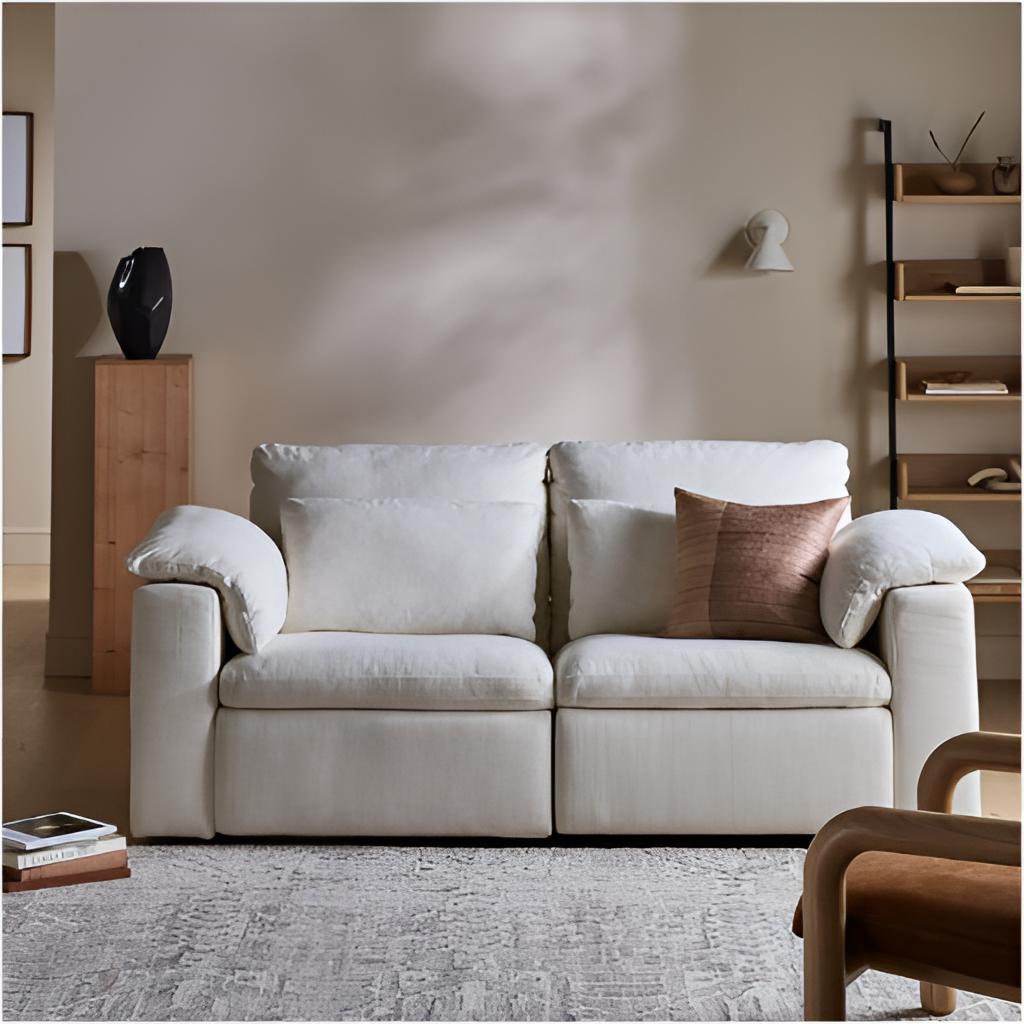
fabric sofa, living room, beige wood flooring, with plank pattern, beige paint wallpaper, with solid pattern, contemporary